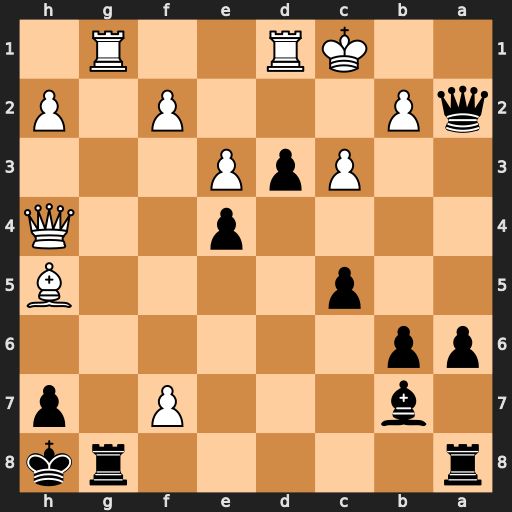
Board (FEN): r5rk/1b3P1p/pp6/2p4B/4p2Q/2PpP3/qP3P1P/2KR2R1
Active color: b
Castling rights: -
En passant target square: -
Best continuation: Qa1+ Kd2 Qxb2+ Ke1 Rxg1#